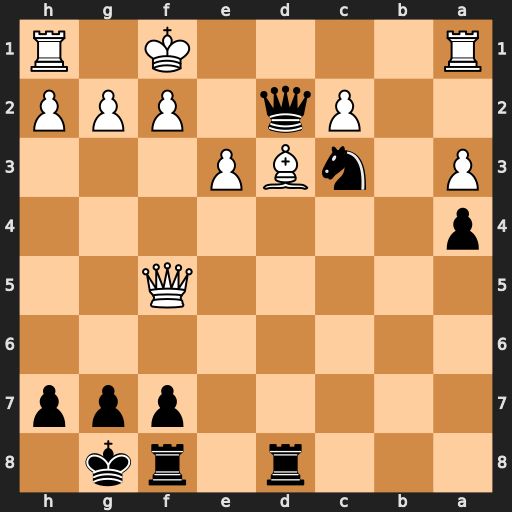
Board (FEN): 3r1rk1/5ppp/8/5Q2/p7/P1nBP3/2Pq1PPP/R4K1R
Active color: b
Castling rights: -
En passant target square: -
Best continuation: g6 Qf3 Rxd3 cxd3 Qxd3+